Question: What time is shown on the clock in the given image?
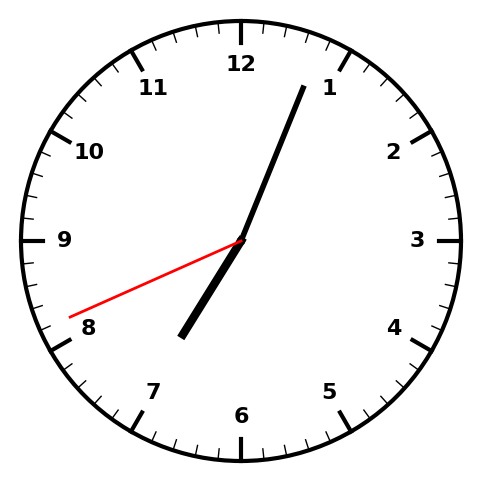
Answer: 07:03:41